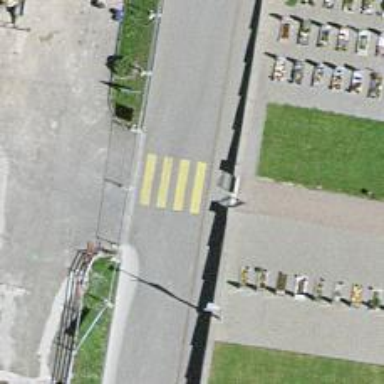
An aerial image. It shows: Uncontrolled zebra crossing on the road.